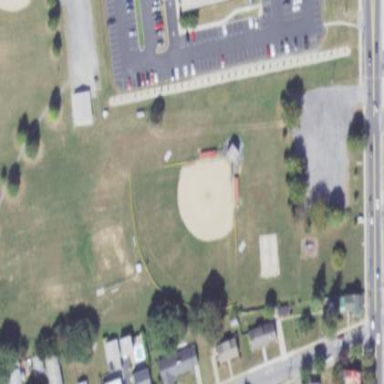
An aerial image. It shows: Baseball pitch for leisure land activities.